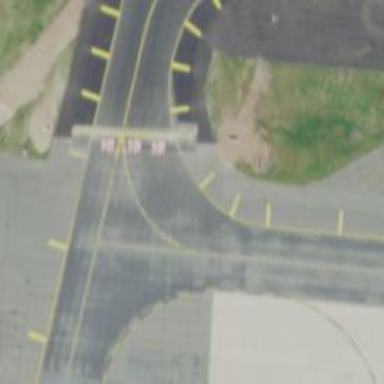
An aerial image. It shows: Image of taxiway at airport.